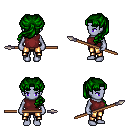
a pixel art fantasy rpg character, female body template, dark elf, purple skin, maroon sleeveless shirt, gold greaves, green princess hairstyle, spear, four views (front, back, left, right), 2x2 character sprite sheet, small pixel art, hard edges, no anti-aliasing